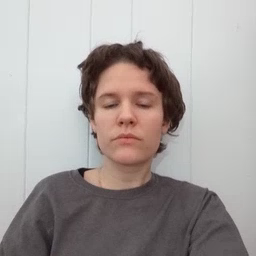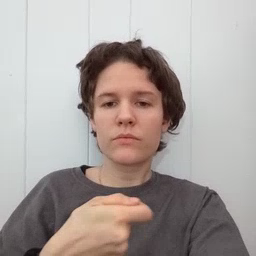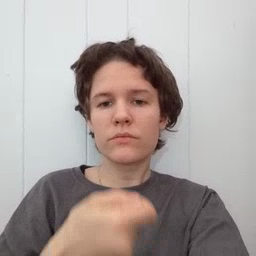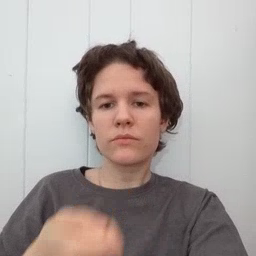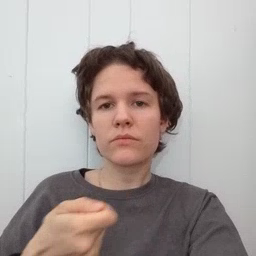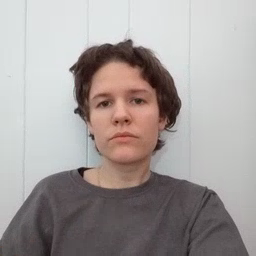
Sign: vacuum